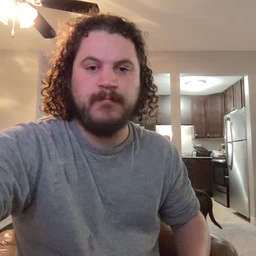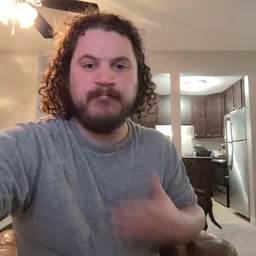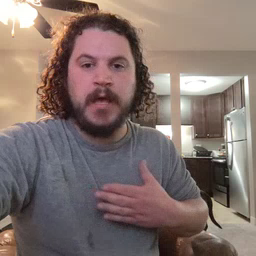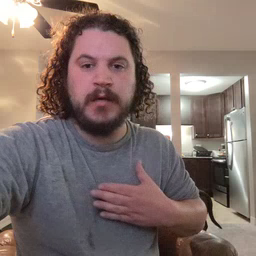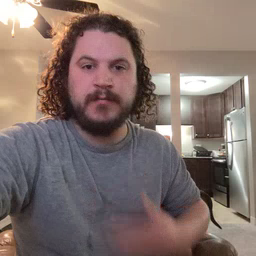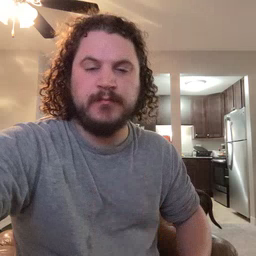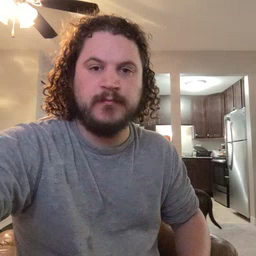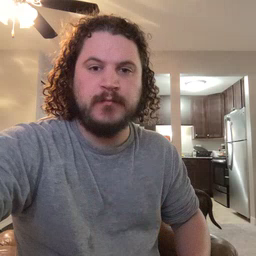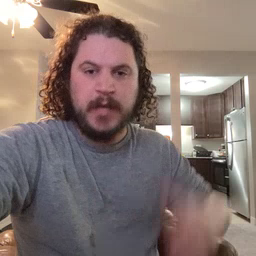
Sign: minemy